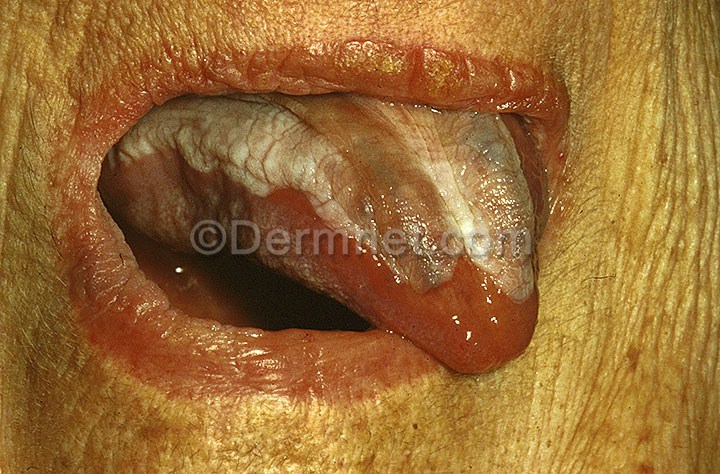
Disease: Actinic Keratosis Basal Cell Carcinoma and other Malignant Lesions